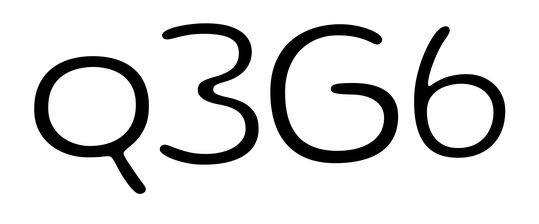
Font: Gluten_ExtraLight